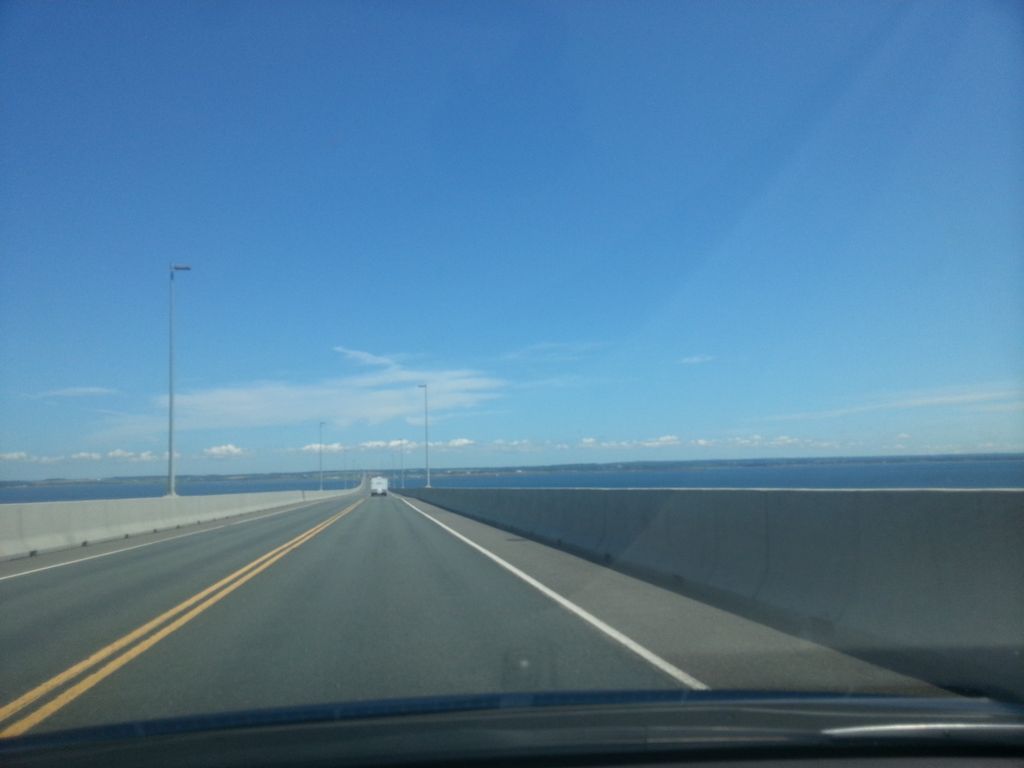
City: charlottetown